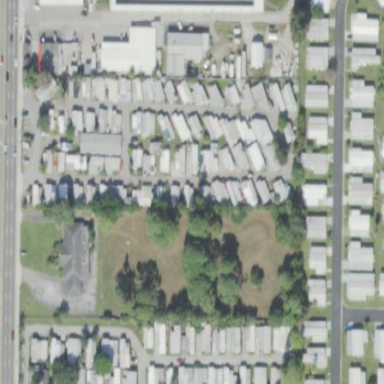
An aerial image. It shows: Residential area known as trailer park.